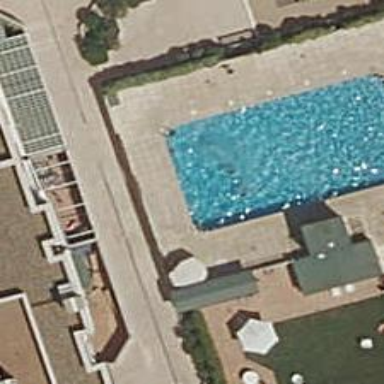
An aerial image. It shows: Swimming pool located in leisure land.